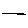
Label: line